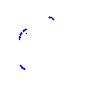
Particle: kaon